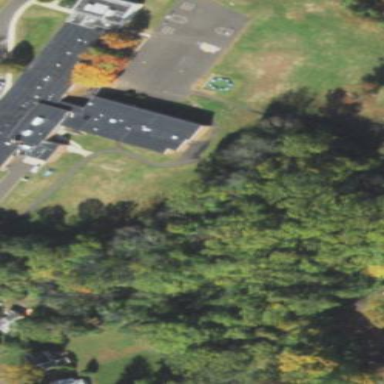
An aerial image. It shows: School building.